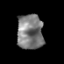
Tissue: prostate
Cell type: T cells
Senescence score: 0.3277
Nuclear area (px): 890
Mean DAPI intensity: 125.757